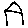
Label: house